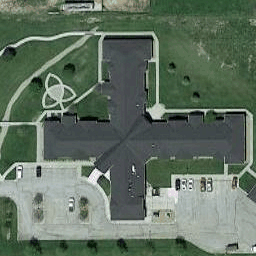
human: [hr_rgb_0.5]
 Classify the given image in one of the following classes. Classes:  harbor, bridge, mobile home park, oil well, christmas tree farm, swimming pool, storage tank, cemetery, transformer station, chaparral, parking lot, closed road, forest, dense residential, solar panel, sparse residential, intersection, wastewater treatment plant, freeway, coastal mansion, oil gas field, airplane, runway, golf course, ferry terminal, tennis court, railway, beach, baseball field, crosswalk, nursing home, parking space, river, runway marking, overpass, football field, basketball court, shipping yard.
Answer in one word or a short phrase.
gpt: nursing home